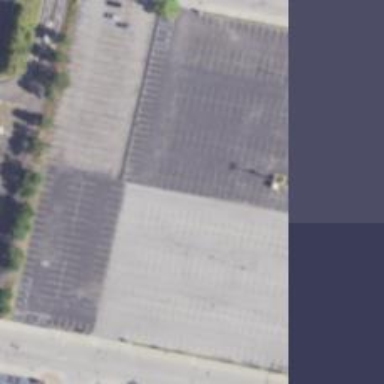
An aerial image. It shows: Parking area with surface.